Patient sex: M
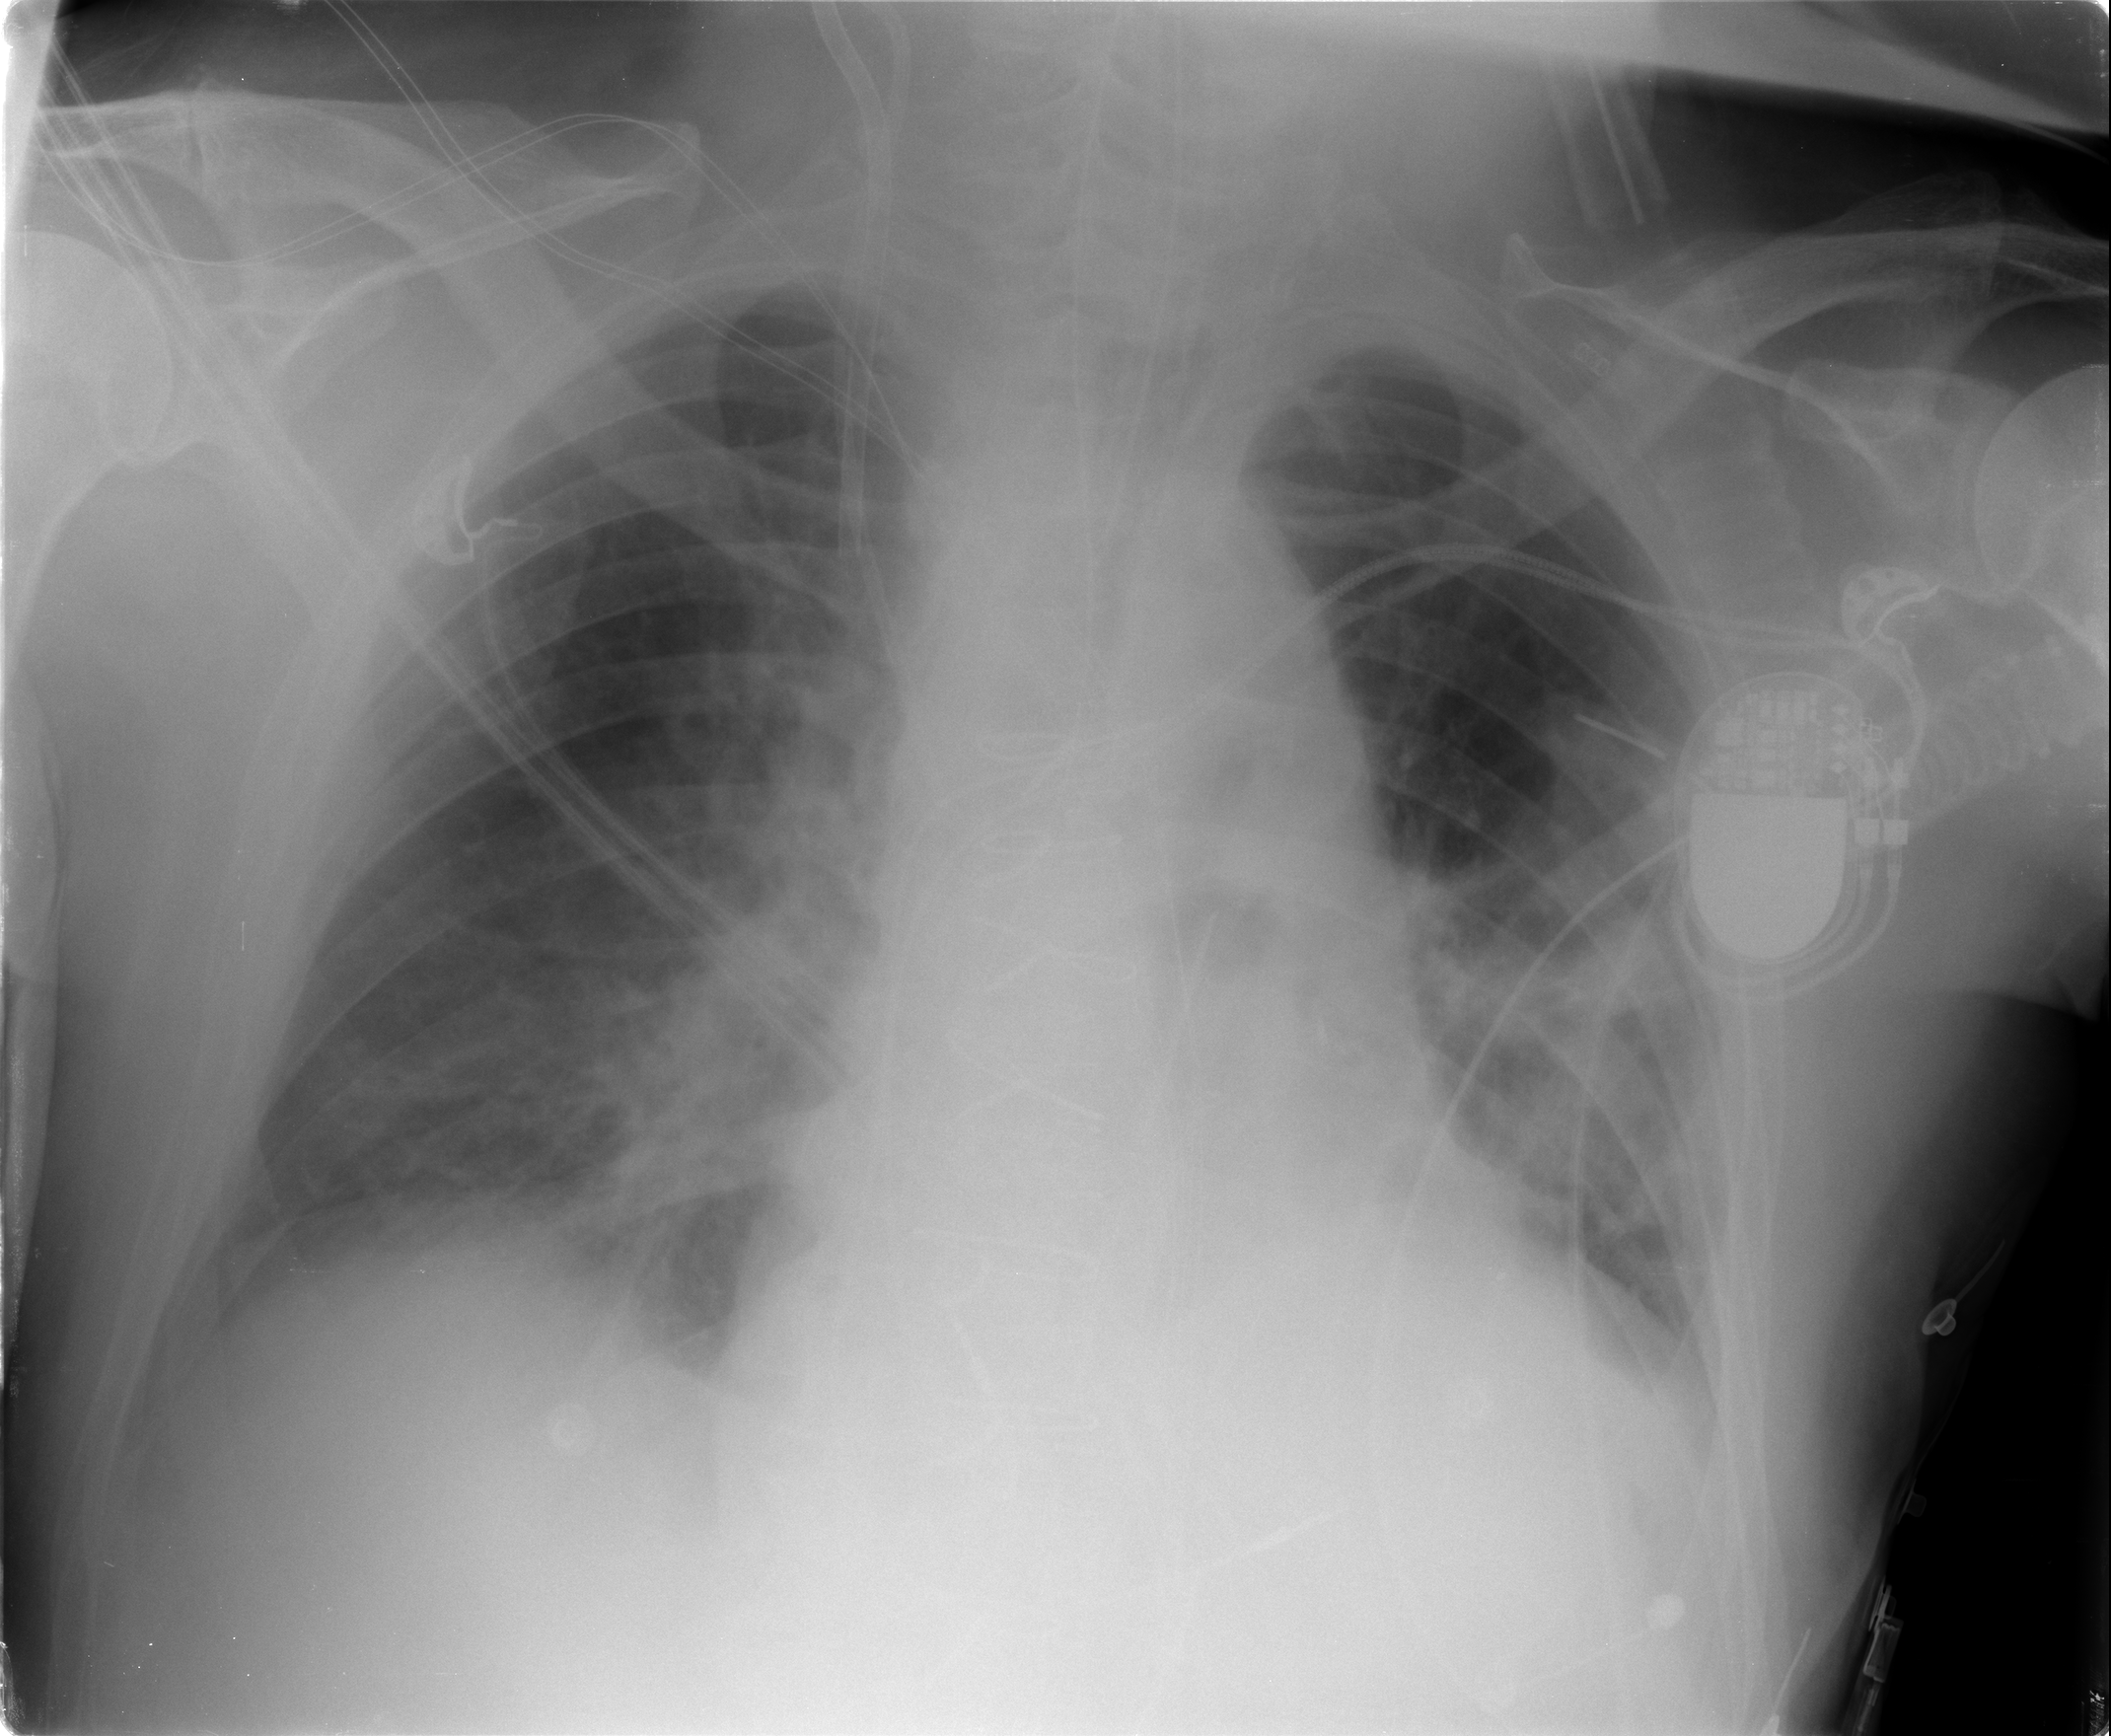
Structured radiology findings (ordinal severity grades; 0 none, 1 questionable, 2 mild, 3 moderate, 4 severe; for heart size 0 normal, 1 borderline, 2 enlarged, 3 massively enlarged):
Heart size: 0
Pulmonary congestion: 1
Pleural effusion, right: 0
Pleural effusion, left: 0
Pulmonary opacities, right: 1
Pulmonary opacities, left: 2
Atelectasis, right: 1
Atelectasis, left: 2